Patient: sex M, age 57
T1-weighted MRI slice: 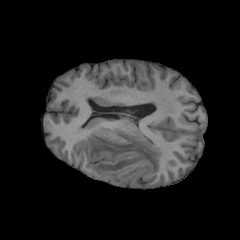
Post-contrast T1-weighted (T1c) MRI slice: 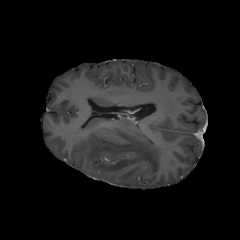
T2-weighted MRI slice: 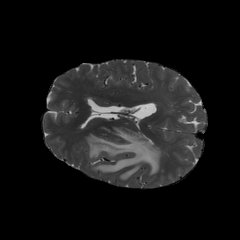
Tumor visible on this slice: yes
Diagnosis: Glioblastoma, IDH-wildtype
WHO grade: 4